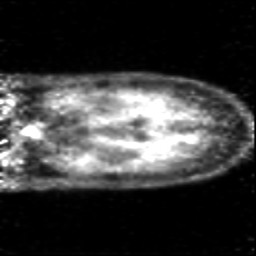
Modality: PET
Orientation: coronal
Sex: female
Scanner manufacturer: siemens